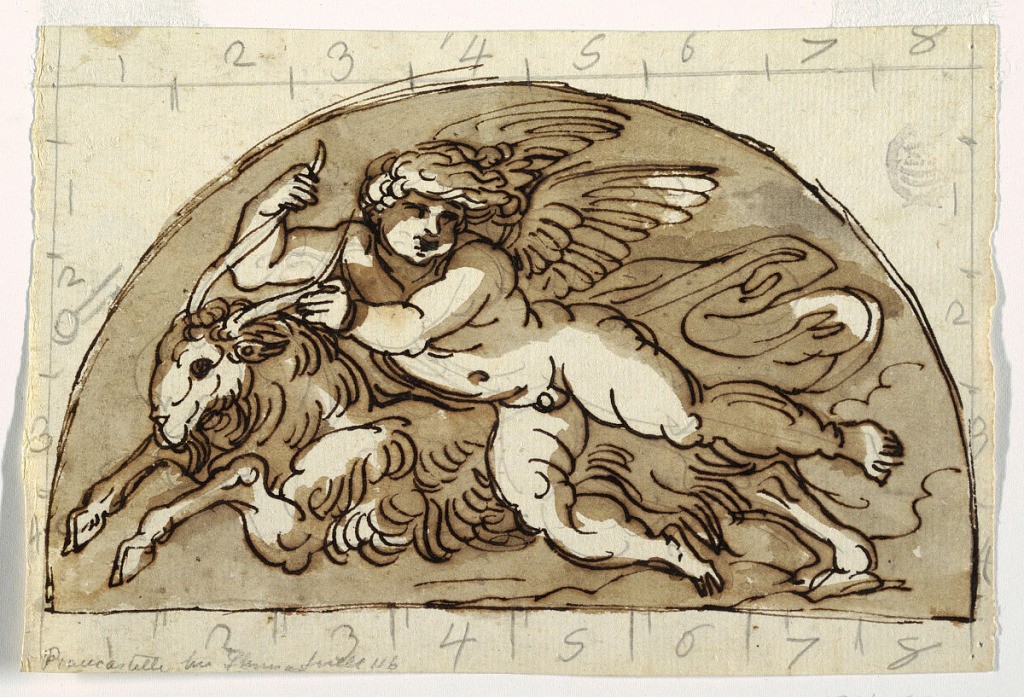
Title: Capricorn, Lunette for Ceiling of the Sala Ottagonale, Palazzo Milzetti, Faenza
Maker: Felice Giani, Italian, 1758–1823
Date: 1804–05
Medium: Pen and brown ink, brush and light brown wash over graphite on white laid paper
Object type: Drawing
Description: Winged putto reclining on goat in a demi lune.